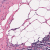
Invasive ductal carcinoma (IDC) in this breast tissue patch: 0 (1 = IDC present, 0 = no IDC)